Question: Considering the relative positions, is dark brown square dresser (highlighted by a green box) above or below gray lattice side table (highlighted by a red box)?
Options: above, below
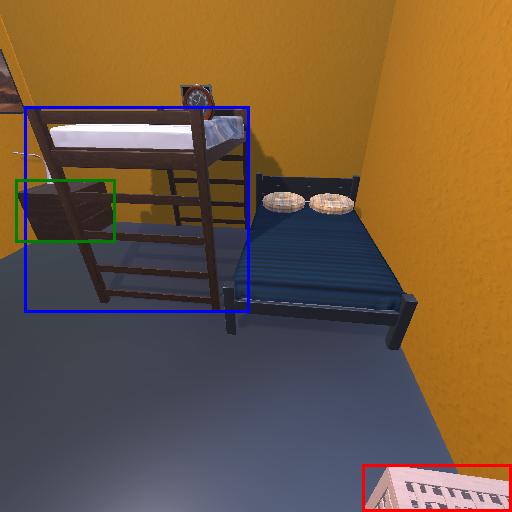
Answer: above